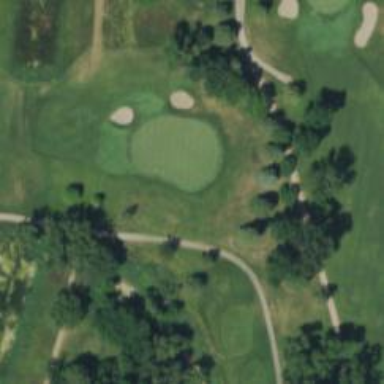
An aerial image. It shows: Golf hole.